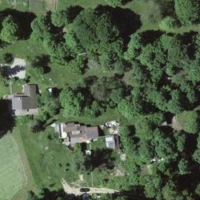
EUNIS habitat code: 41
Species observed at this site:
Lathyrus vernus